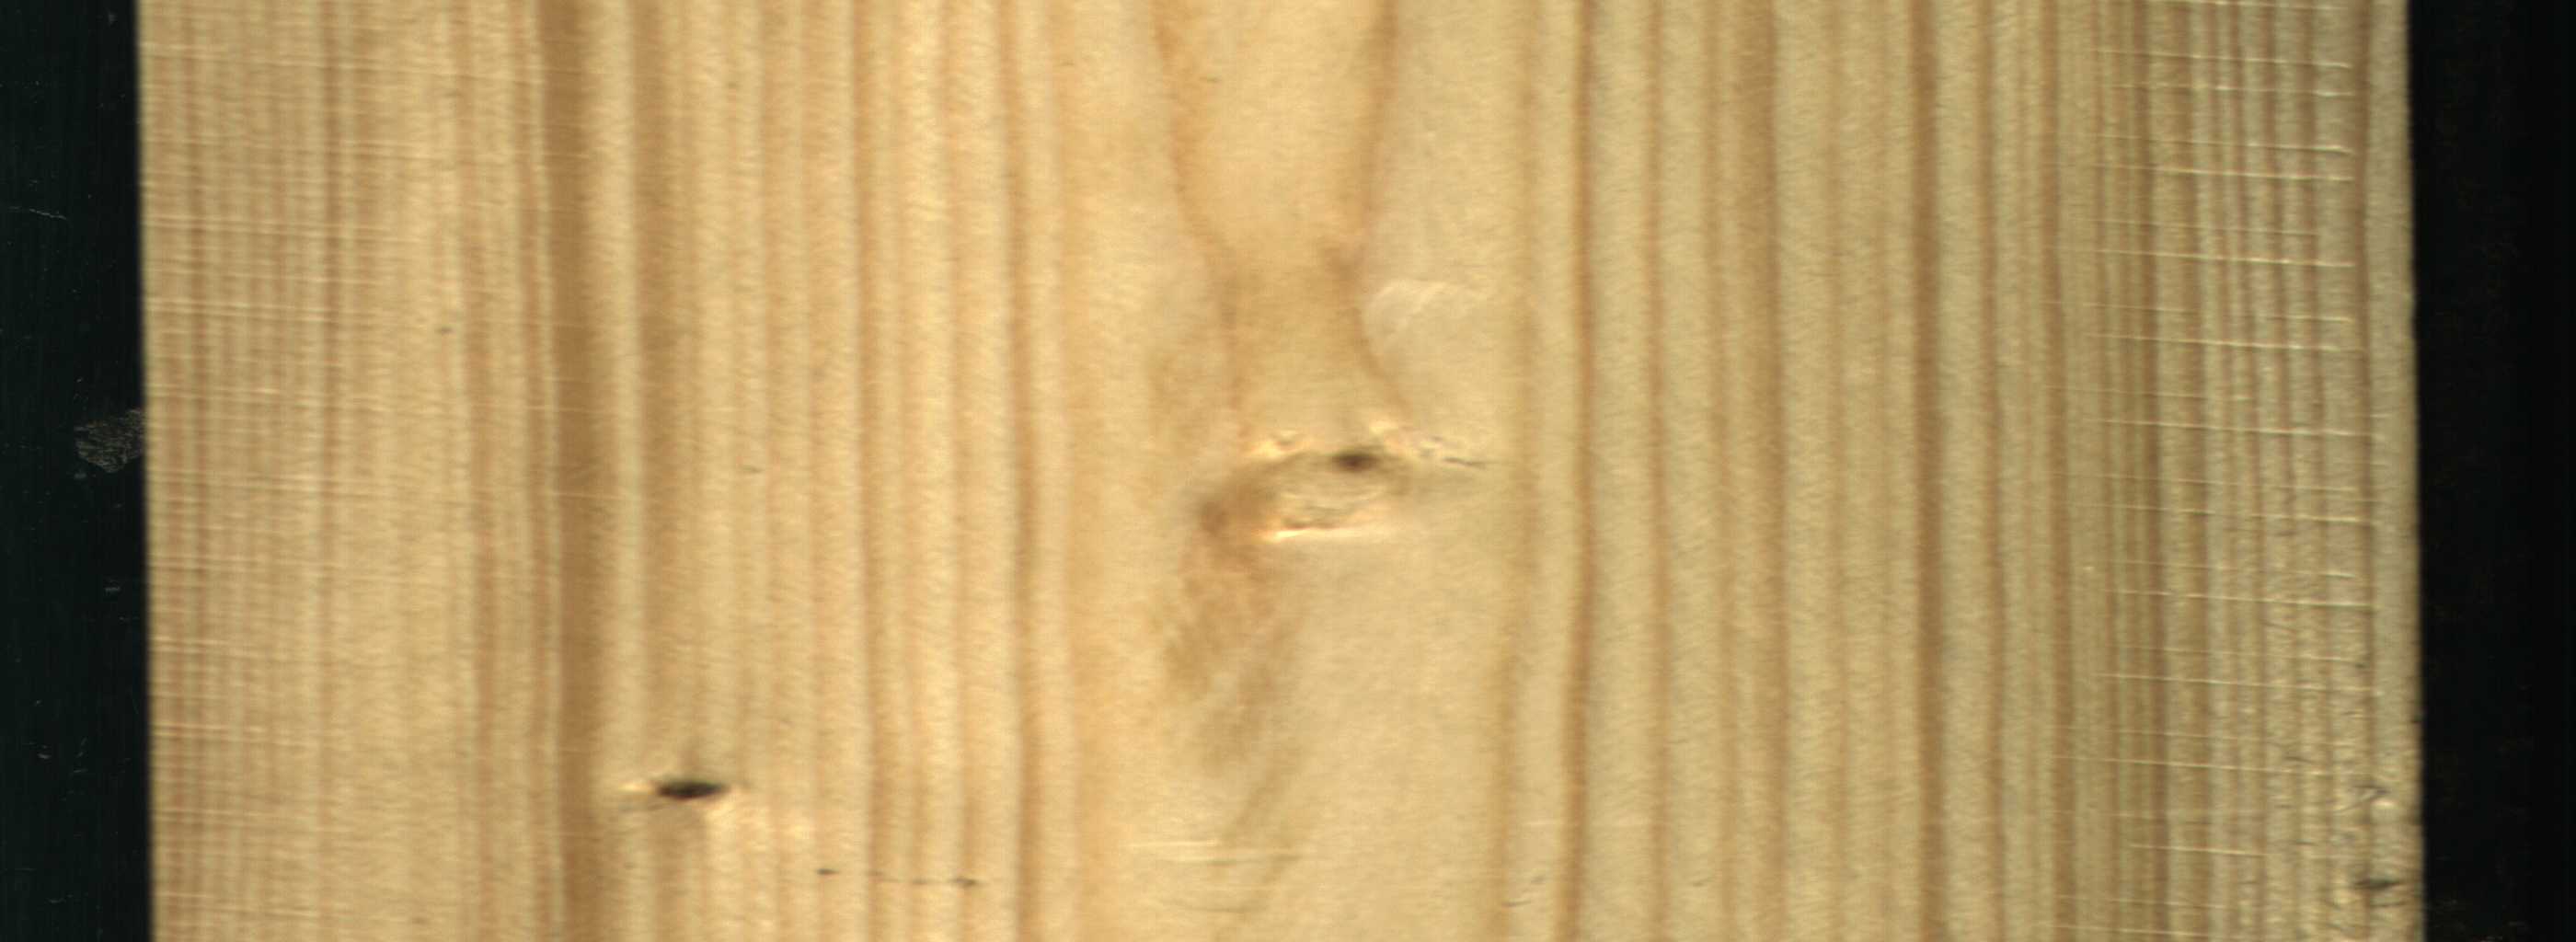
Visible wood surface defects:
Quartzity
Dead_Knot
Live_Knot